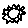
Label: sun